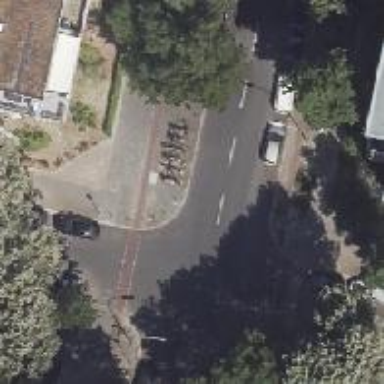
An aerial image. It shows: Unmarked crossing on asphalt footway.